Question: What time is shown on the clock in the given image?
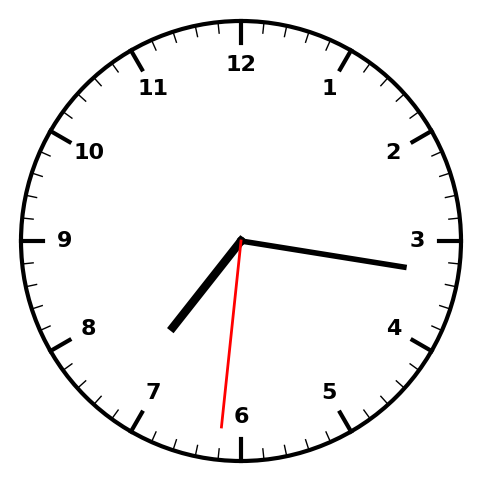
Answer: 07:16:31